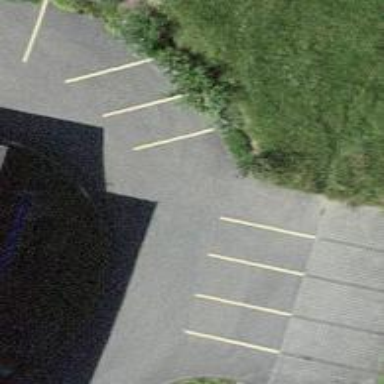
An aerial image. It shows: Asphalt parking aisle designated as service road.